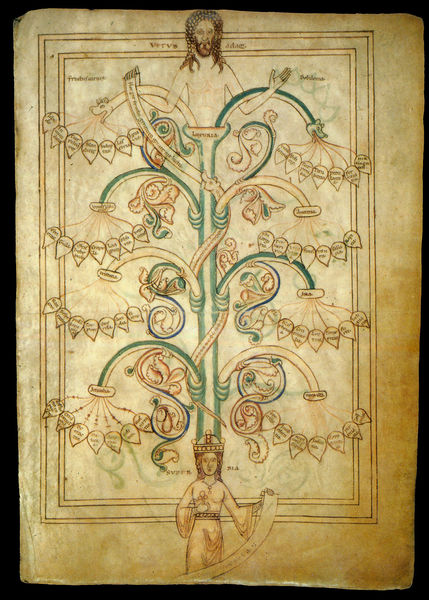
Titel: Definiotiones Vitiorum et Virtutum
Institution: Leipzig, Universitätsbibliothek
Schlagwörter: baum, blau, blätter, mann, grün, äste, busen, frau, kleid, zeichnung, bart, halten, mensch, rahmen, vollbart, stamm, haare, pflanze, krone, locken, brüste, weib, adam, eva, buch, glaube, religion, seite, schlange, leinwand, kunst, namen, buchseite, pergament, schnörkel, christus, jesus, mittelalter, königin, maria, buam, handschrift, bund, spruchband, buchmalerei, reichsapfel, stammbaum, kunstwerk, lebensbaum, kore, gemählde, ecclesiae, lignum vitae, stammbuch